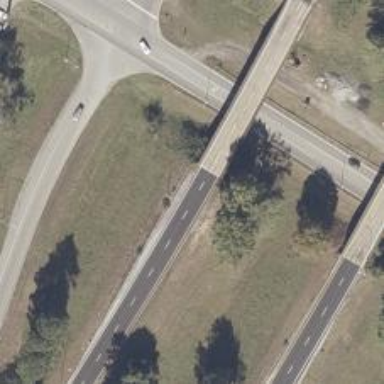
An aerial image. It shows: Bridge over motorway.